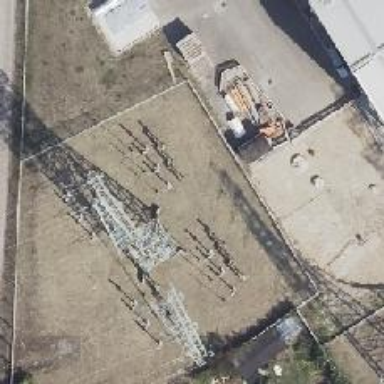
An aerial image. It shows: Three power lines with cables.